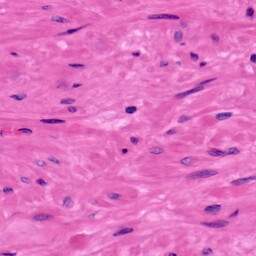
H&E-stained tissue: Prostate